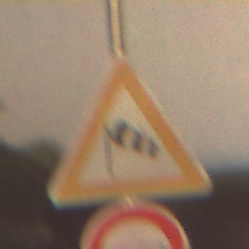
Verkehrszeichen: SeitenwindVonLinks
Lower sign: Ueberholverbot
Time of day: Night
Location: Outdoor (Suburban)
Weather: Clear
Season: NotSpecified
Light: Artificial